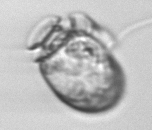
Label: Dinophysis_acuminata